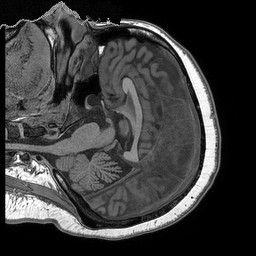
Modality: T1w
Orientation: coronal
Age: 24
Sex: female
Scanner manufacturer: philips
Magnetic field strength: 1.5 T
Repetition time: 6.75 s
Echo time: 3.098 s